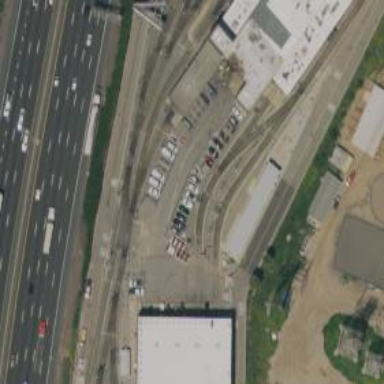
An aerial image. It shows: Light rail service yard with electrified contact lines.